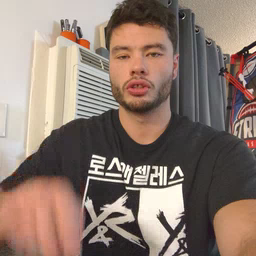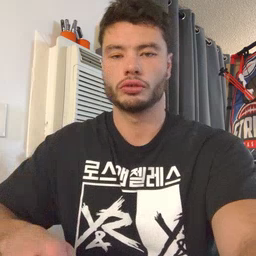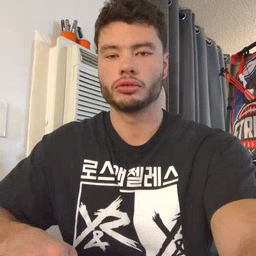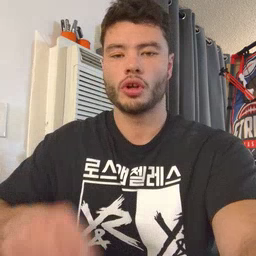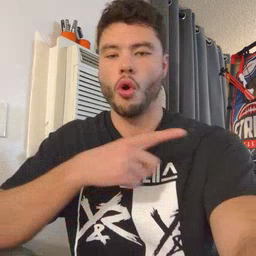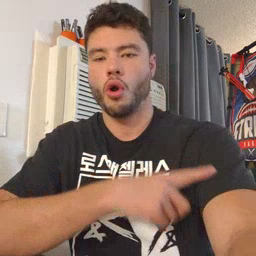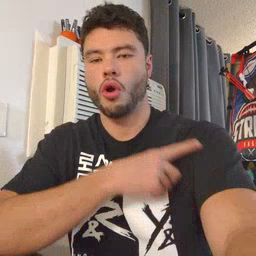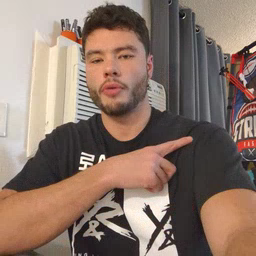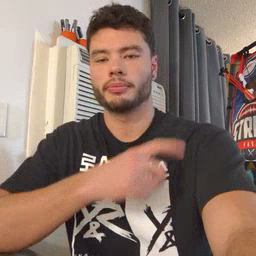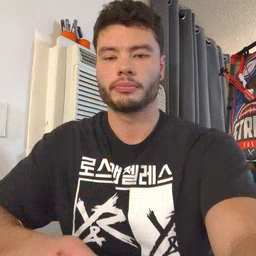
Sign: arm